五年级 · 立体几何学
（2021 春・汉川市期中）计算下面立体图形的表面积和体积。（单位：分米）

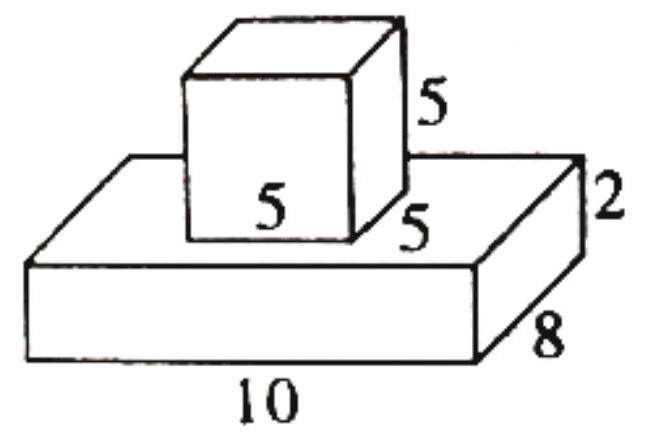
答案: 解 表面积:

$(10 \times 8+10 \times 2+8 \times 2) \times 2+5 \times 5 \times 4$

$=(80+20+16) \times 2+100$

$=232+100$

$=332$ （平方分米）

体积:

$10 \times 8 \times 2+5 \times 5 \times 5$

$=160+125$
$=285$ (立方分米)

答：这个图的表面积是 332 平方分米，体积是 285 立方分米。